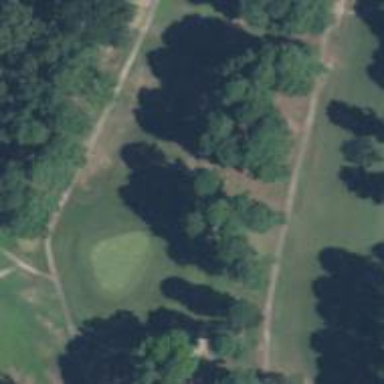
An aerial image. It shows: Golf hole.